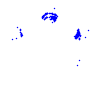
Particle: proton